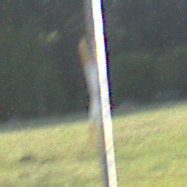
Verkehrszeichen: Andreaskreuz
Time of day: MorningAfternoon
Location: Outdoor (Nature)
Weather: PartlyCloudy
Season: NotSpecified
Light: Natural